Question: we are using javascript/typescript and have been unable to pass the 'in-putted text' from a 'dxTextArea' in a .
We are using:
'''
<div id="myTextArea" data-bind="dxTextArea: {showClearButton: true,value: 'MyTests'}" ></div>
<div data-bind="dxButton: { text: 'Save text' }" onclick="saveMyData(document.getElementById('myTextArea').innerText)"></div>
'''
With the function "saveMyData" defined as:
'''
<script>
function saveMyData(myData)
{
alert("text is "+myData.innerText);
mytext.innerText += myData.innerText;
}
</script>
'''
However, the alert only contains
> text is
---
We have also tried 'textContent', but got the same results.
Anyone got an idea(s) of why this is happening?
there isn't an error on screen, so we don't it's a declaration error.
(N.B. this code has been simplified for demonstration purposes).
---
Below is a link to the 'most helpful/detailed' docs:
<URL>
please feel free to ask for clarification/details as I know i'm pretty bad at explaining myself 'on paper'. I would post a fiddle only it doesn't/won't recognise the 'dxTextArea' nor 'dxButton', so pretty useless!
using innerHTML as suggested gives:

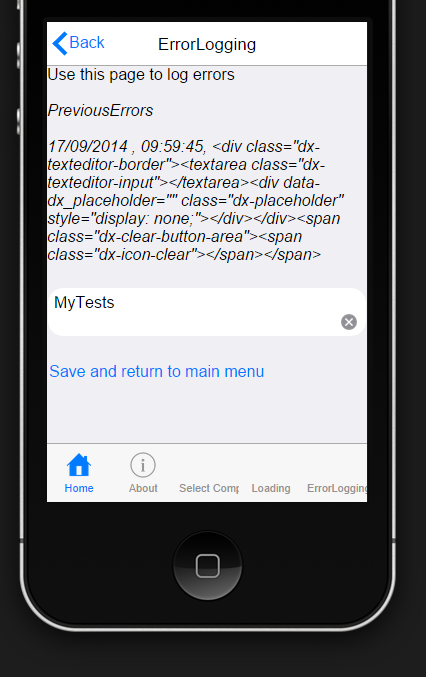
Answer: You can get the instance of dxTextArea widget and get value of option 'value'
See fiddle: <URL>
'''
<div id="textArea" data-bind="dxTextArea: { value: 'My value' }"></div>
<div data-bind="dxButton: { clickAction: buttonClick, text: 'Get value' }"></div>
var vm = {
buttonClick: function() {
var val = $("#textArea").dxTextArea("instance").option("value");
alert(val);
}
};
ko.applyBindings(vm);
'''
But better to use ko.observable in your view model bound to 'value' option of dxTextArea
See fiddle: <URL>
'''
<div data-bind="dxTextArea: { value: textAreaValue }"></div>
Text entered: <span data-bind="text: textAreaValue">
var vm = {
textAreaValue: ko.observable("My value")
};
ko.applyBindings(vm);
'''
If you want to play with widget guts, you can do following:
<URL>
'''
<div id="textArea" data-bind="dxTextArea: { value: 'My Value' }"></div>
<button id="getValue">Get value</button>
ko.applyBindings();
$("#getValue").click(function() {
alert($("#textArea").find("textarea").val());
});
'''
But I don't see any reason to act this way having much cleaner approaches.